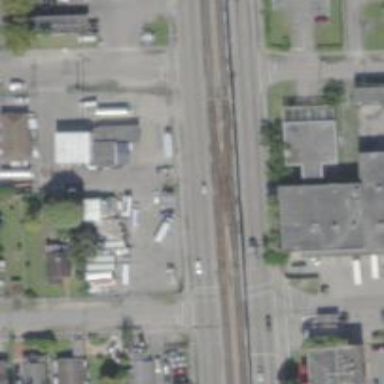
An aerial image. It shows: Railway crossing.